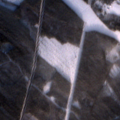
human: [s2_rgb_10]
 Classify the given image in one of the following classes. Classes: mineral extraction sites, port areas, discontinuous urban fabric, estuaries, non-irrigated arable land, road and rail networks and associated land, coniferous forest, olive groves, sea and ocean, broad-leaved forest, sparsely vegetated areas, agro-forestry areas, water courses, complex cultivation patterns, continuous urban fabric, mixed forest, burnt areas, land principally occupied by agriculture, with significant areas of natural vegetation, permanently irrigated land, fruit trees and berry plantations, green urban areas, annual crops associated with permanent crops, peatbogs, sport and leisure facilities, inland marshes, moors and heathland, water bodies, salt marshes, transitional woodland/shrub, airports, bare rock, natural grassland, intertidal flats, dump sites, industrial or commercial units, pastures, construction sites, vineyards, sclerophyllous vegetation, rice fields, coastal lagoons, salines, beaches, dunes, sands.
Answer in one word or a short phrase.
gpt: land principally occupied by agriculture, with significant areas of natural vegetation, coniferous forest, mixed forest